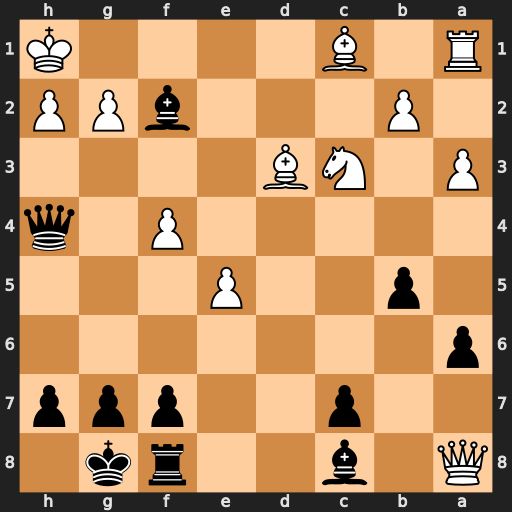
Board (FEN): Q1b2rk1/2p2ppp/p7/1p2P3/5P1q/P1NB4/1P3bPP/R1B4K
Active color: b
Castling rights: -
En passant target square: -
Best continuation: Bg3 h3 Bxh3